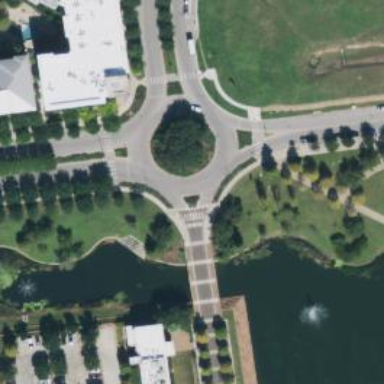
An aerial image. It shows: Tertiary road that leads to roundabout.